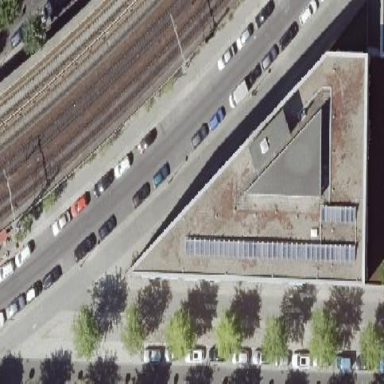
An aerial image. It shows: Part of building with flat silver roof.